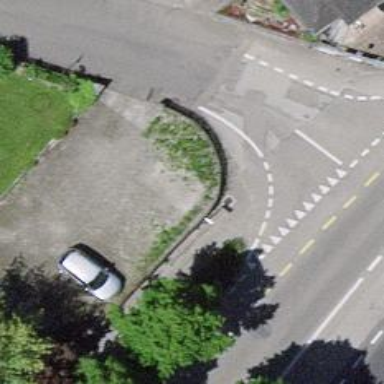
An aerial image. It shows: Bus stop with platform for public transport.